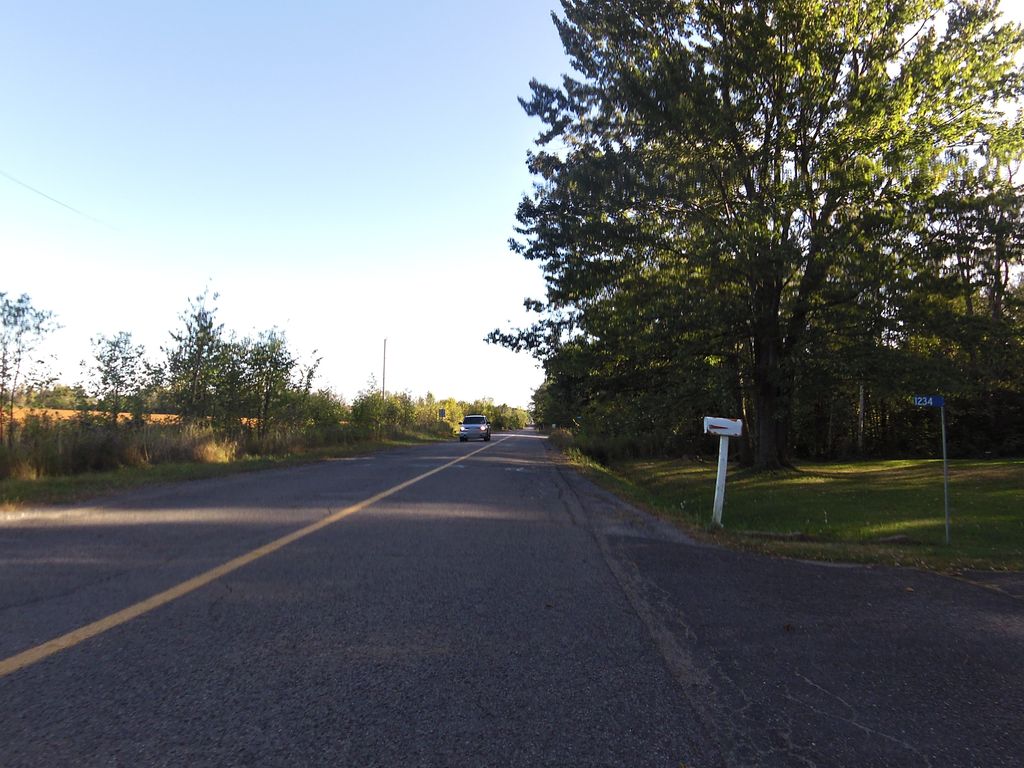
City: ottawa-gatineau